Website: bh-photo
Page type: account-selection
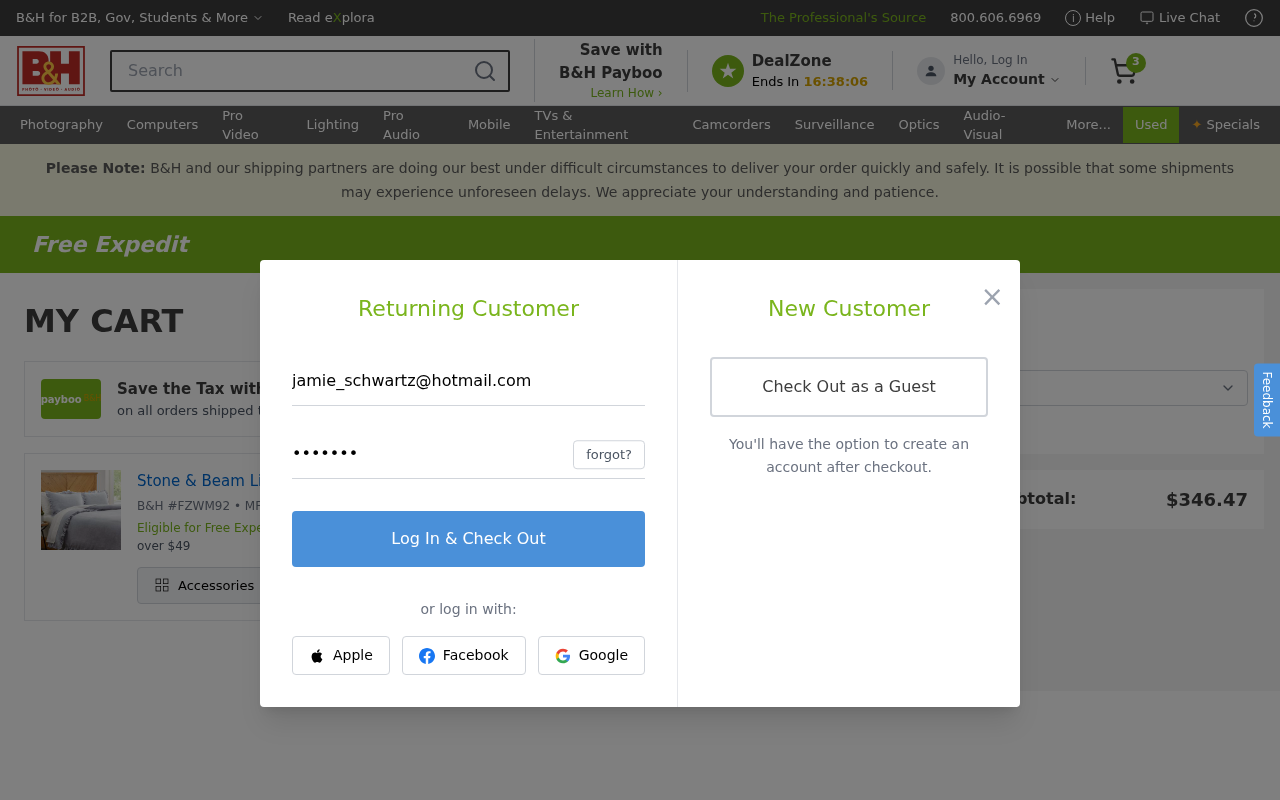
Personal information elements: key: PII_EMAIL
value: jamie_schwartz@hotmail.com
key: PII_POSTCODE
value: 57332
Product elements: key: PRODUCT1_NAME
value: Stone & Beam Linen Ruffle Duvet Set
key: PRODUCT1_QUANTITY
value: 3
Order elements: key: ORDER_NUM_ITEMS
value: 3
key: ORDER_SUBTOTAL
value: $346.47
Search elements: key: HEADER_SEARCH
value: Search
Other elements: key: BH_ITEM_NUMBER
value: FZWM92
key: MFR_NUMBER
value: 86993G